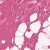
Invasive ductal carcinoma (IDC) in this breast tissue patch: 0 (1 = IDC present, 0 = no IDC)